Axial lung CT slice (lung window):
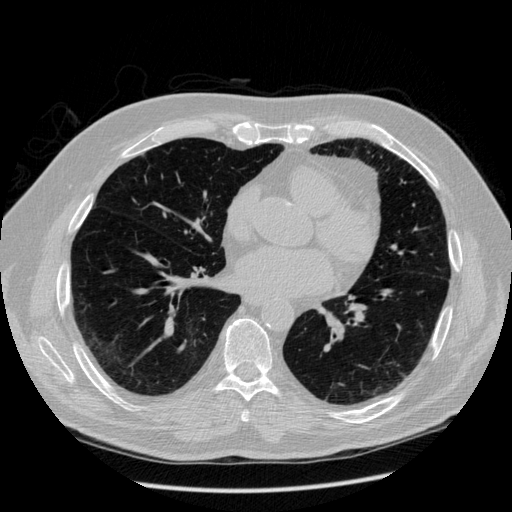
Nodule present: no